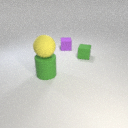
small green rubber cube to the right of large green rubber cylinder